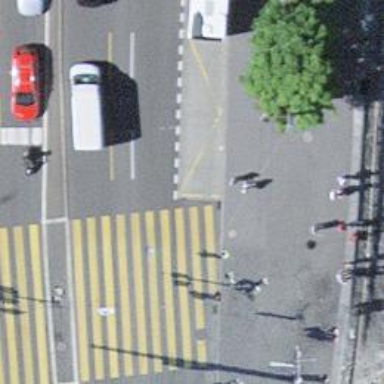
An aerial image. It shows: Traffic signal crossing.